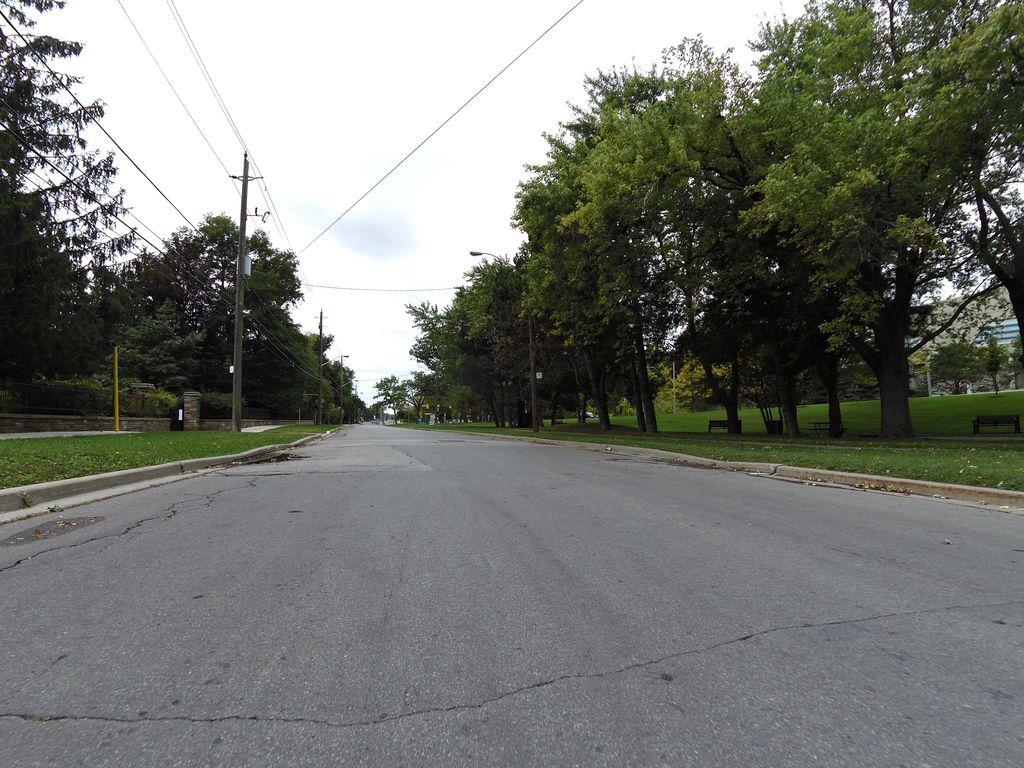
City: toronto